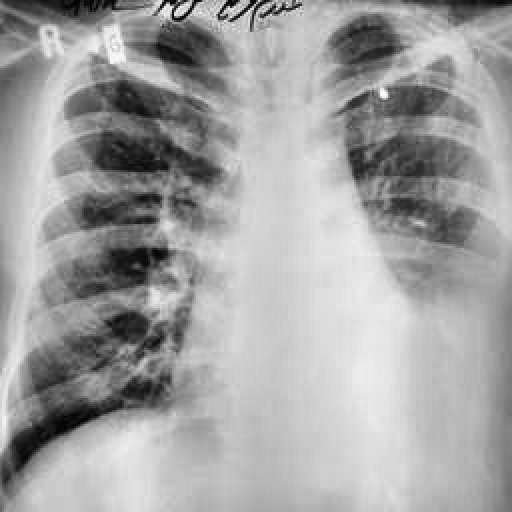
Finding: TUBERCULOSIS